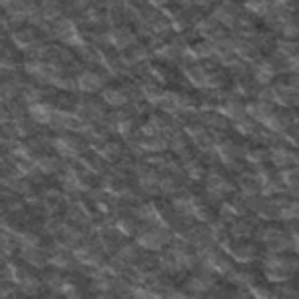
Label: frost